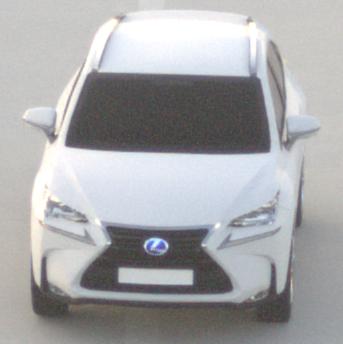
Make: Lexus
Model: NX 300h
Detailed model: NX (AZ1)
Model produced from: 2017/11
Model produced until: 2018/08
Doors: 5
Color: white
Road condition: dry road
Daytime: sunrise or sunset
Contrast: low contrast